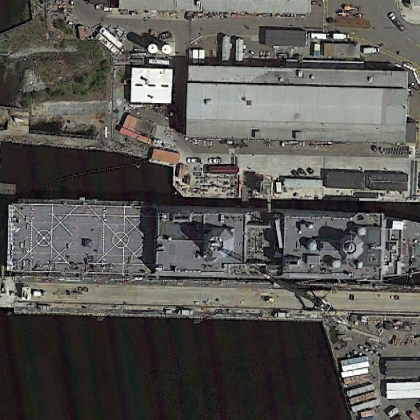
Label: San_Antonio-class_transport_dock